Question: I have an application built on top of NetBeans. We have some long running jobs that I'd like to keep running in the background, but allow the user to see progress on the bar on the lower right.
E.G:

I can't seem to access it from my code.
Initially I didn't have this library
'org.netbeans.api.progress.ProgressHandle;'
'org.netbeans.api.progress.ProgressHandleFactory;'
I had to go out and hunt down the JAR file. That doesn't make whole lot of sense to me, I figure it should be available.
This creates an error when I try to call the ProgressHandle into effect, I get this error
'java.lang.ClassNotFoundException: org.openide.awt.StatusLineElementProvider ...'
Followed by a stack trace. Obviously I don't have all the packages necessary to operate this.
What the big question is then, what am I missing as far as accessing these NetBeans libraries correctly?
Thanks,
Here's the code when I'm trying to call the progressbar into action
'
'''
ProgressHandle progr;
if (thread == null) {
thread = new Thread() {
@Override
public void run() {
progr.start();
progr.progress("Sending backup to remote server.");
... //Some code that sends a backup
progr.finish();
'''
'
I'll be rewriting this question a few times, until I think it's clear, I'm open to input
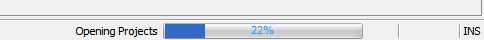
Answer: Add a module dependency on 'Progress API'. Right click on your module > properties.Select Libraries from the left panel. Click Add to open up the module dependency dialog. Select Progress API and click OK. Now you have the dependency on Progress API and you can use it as
'''
ProgressHandle ph = ProgressHandleFactory.createSystemHandle("My Task");
ph.start(100);
'''
Edit:
Also u dont have to add any jar files.. The Progress API module dependency will take care of that